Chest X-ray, AP view. Patient: 26 years old, sex M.
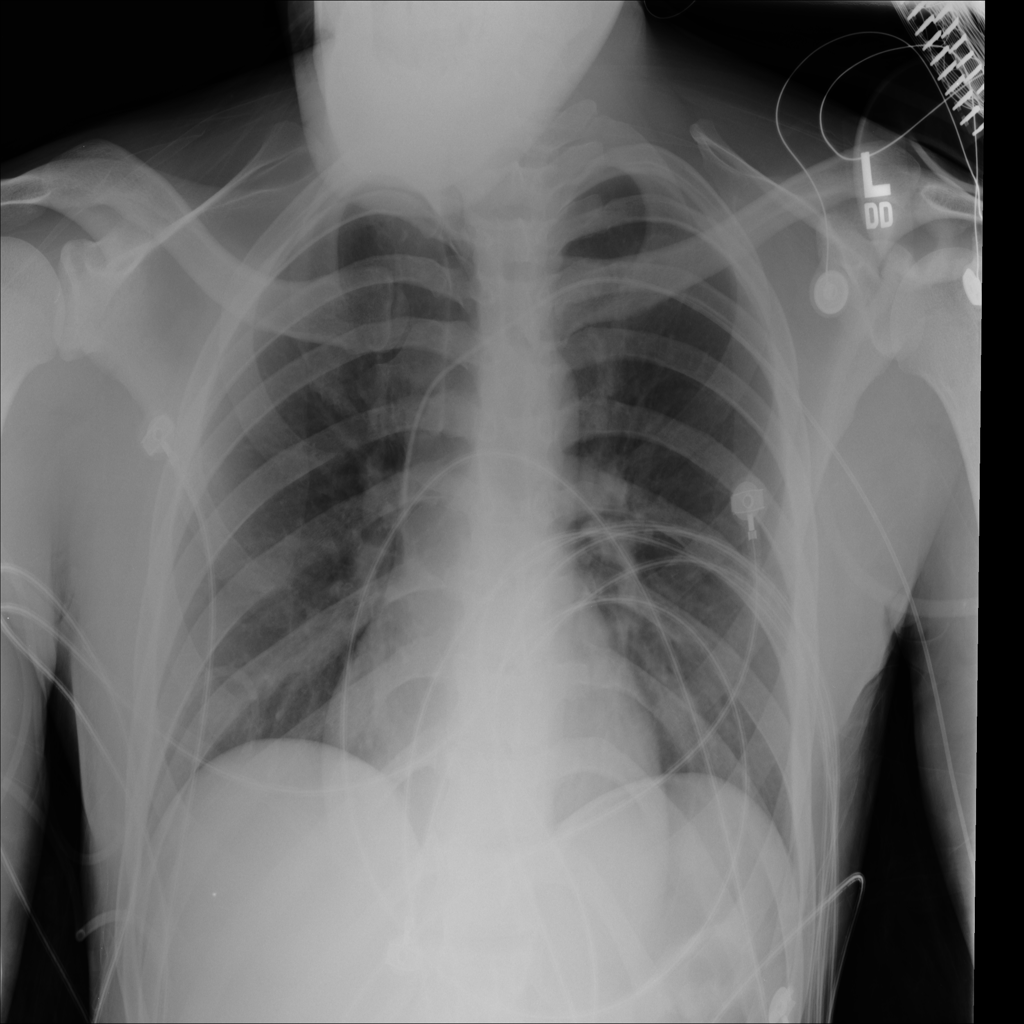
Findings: No Finding